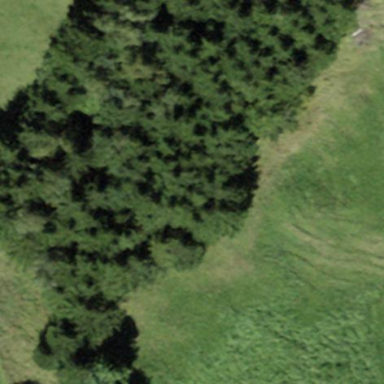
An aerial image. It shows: Forest area.